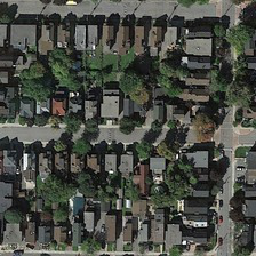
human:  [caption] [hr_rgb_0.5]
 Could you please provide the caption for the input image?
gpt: All houses are short between the dark roof of it.

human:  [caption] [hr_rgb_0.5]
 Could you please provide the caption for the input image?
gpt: All the houses are short, but they have dark roofs.

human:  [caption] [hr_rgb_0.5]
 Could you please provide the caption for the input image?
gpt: many moss green plants besides the houses in it .

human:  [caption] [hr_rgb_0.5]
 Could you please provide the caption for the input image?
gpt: four long straight road through the dense residential area .

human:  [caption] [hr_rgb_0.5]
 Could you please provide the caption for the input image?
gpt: four long straight road constitute two crossroads and a t_junction .